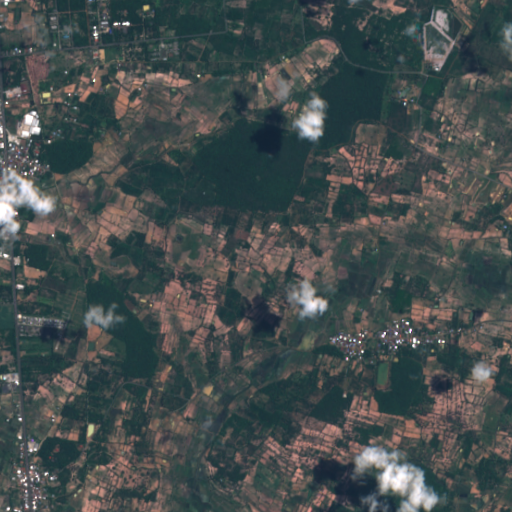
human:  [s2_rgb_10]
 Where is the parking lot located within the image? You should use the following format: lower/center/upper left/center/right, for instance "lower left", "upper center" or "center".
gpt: The parking lot is located in the upper left of the image.
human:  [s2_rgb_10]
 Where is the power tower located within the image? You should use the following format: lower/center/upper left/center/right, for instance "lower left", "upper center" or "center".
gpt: The power tower is located in the lower left of the image.
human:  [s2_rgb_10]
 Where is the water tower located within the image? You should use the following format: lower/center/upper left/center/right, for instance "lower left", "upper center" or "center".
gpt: The water tower is located in the upper left of the image.
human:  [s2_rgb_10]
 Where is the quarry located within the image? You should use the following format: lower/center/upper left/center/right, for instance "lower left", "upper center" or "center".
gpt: There is no quarry in the image.